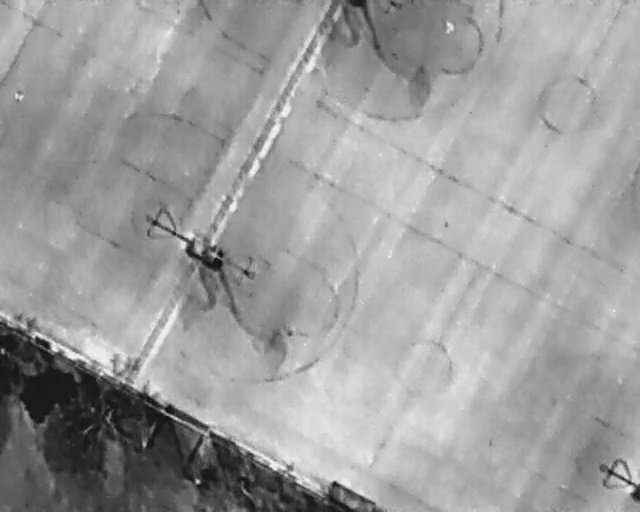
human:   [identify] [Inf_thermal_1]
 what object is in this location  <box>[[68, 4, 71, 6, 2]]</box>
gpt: <ref>1 medium person at the top right</ref>